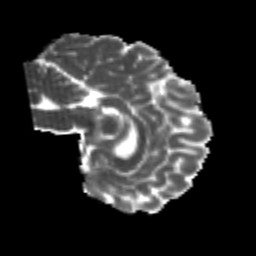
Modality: MD
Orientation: sagittal
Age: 21
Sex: female
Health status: healthy
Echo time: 0.074 s